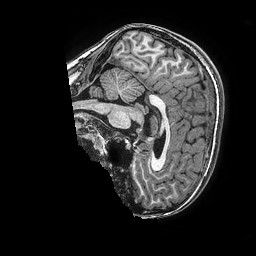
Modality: T1w
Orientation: sagittal
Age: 10
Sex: male
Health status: ill
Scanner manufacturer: ge
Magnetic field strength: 3 T
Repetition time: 0.0077 s
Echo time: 0.003436 s